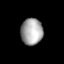
Tissue: lung
Cell type: Epithelial cells
Senescence score: 0.1858
Nuclear area (px): 568
Mean DAPI intensity: 166.033